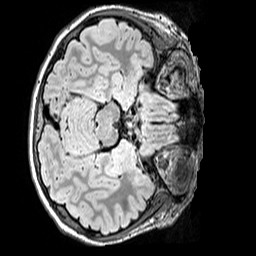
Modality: FLAIR
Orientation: axial
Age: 13
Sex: female
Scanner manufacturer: siemens
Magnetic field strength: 3 T
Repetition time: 5 s
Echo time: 0.388 s